Question: I have a file iforce2d_topdown_car.h in a demo project with an include guard like so:
'''
#ifndef IFORCE2D_TOPDOWN_CAR_H
#define IFORCE2D_TOPDOWN_CAR_H
... source code ...
#endif
'''
This is included in HelloWorldLayer.h, which is then included in two other files (this is all obj-c except for the iforce2d header). Everything compiles fine, but any errors I get are displayed 3 times. This annoys me, and I wonder if its symptomatic of a larger issue.

Is this expected behavior? It seems to me that if a preprocessor var is defined, then it will stay defined and next time it is included it will not be compiled. It seems that is not the case here, but I do not know why.
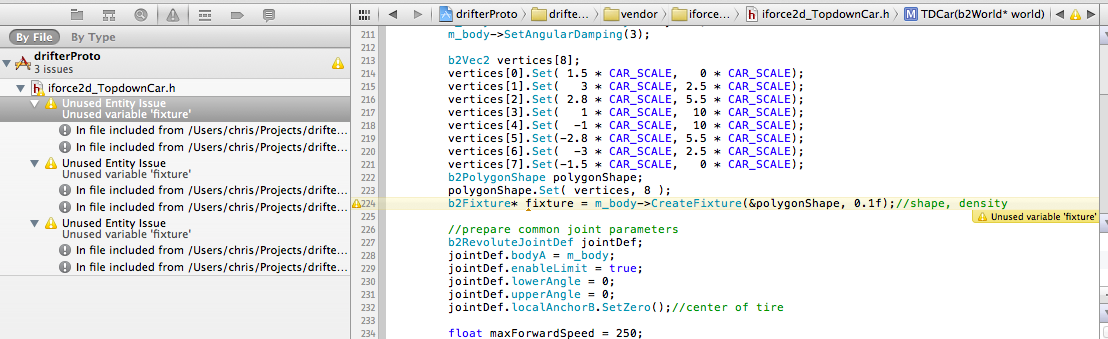
Answer: The 'TDCar(b2World *)' is an inline member function because it is defined inside its class definition. That means the compiler instantiates the function and emits the corresponding warnings in every translation unit that calls this function.
Let's imagine you have the following 'A.h':
and 'A.cpp'
The compiler will compile the function 'A::f(int i)' once and export it so every call to that function will link to the exported symbol. Therefore, the warning for the unused variable 'j' will be emitted once: when 'A.cpp' is compiled.
But if you write the following 'A.h':
Then the compiler will copy the code from the function definition directly into the source code file that calls the function. If you use that function in 3 different files, the function is compiled thrice and the warning is emitted thrice.
As each file is compiled individually, the compiler cannot know the warning was already emitted for another file.
Xcode should be clever enough to recognize the three warnings as being the same and aggregate them so you only get one warning. Unfortunately, Xcode isn't that clever.